Question: ## [Updated, see bottom!]
There is a memory leak in our WinForms application hosting a WPF 'FlowDocumentReader' in an 'ElementHost'. I have recreated this issue in a simple project and added the code below.
## What the application does
When I press 'button1':
- 'UserControl1''FlowDocumentReader''ElementHost''Child'- 'FlowDocument''FlowDocument''StackPanel''<TextBox/>'- 'FlowDocumentReader''Document''FlowDocument'
At this point, the page renders the 'FlowDocument' correctly. A lot of memory is used, as expected.
## The problem
- If 'button1' is clicked again, memory usage increases, and keeps increasing every time the process repeats! The GC isn't collecting despite loads of new memory being used! There are no references which shouldn't be there, because:- If I press 'button2' which sets 'elementHost1.Child' to null and invokes the GC (see the code below), another weird thing happens - it will not clean up the memory, but if I keep clicking it for a few seconds, it will eventually free it!
It is unacceptable for us that all this memory stays used. Also, removing the 'ElementHost' from the 'Controls' collection, 'Disposing' it, setting the reference to null, and then invoking the GC does not free up the memory.
## What I want
- 'button1'-
This is not something where the memory usage doesn't matter and I can just let the GC collect it whenever. It actually ends up noticeably slowing down the machine.
## The code
If you would rather just download the VS project, I've uploaded it here:
<URL>
Otherwise, here is the relevant code. Just add 2 buttons to the form in the designer and hook them up to the events. Form1.cs:
'''
using System;
using System.Collections.Generic;
using System.ComponentModel;
using System.Data;
using System.Drawing;
using System.Linq;
using System.Text;
using System.Windows.Forms;
using System.Windows.Documents;
using System.IO;
using System.Xml;
using System.Windows.Markup;
using System.Windows.Forms.Integration;
namespace WindowsFormsApplication7
{
public partial class Form1 : Form
{
private ElementHost elementHost;
public Form1()
{
InitializeComponent();
}
private void button1_Click(object sender, EventArgs e)
{
string rawXamlText = File.ReadAllText("in.txt");
using (var flowDocumentStringReader = new StringReader(rawXamlText))
using (var flowDocumentTextReader = new XmlTextReader(flowDocumentStringReader))
{
if (elementHost != null)
{
Controls.Remove(elementHost);
elementHost.Child = null;
elementHost.Dispose();
}
var uc1 = new UserControl1();
object document = XamlReader.Load(flowDocumentTextReader);
var fd = document as FlowDocument;
uc1.docReader.Document = fd;
elementHost = new ElementHost();
elementHost.Dock = DockStyle.Fill;
elementHost.Anchor = AnchorStyles.Top | AnchorStyles.Bottom | AnchorStyles.Left | AnchorStyles.Right;
Controls.Add(elementHost);
elementHost.Child = uc1;
}
}
private void button2_Click(object sender, EventArgs e)
{
if (elementHost != null)
elementHost.Child = null;
GC.Collect();
GC.WaitForPendingFinalizers();
GC.Collect();
}
}
}
'''
UserControl1.xaml
'''
<UserControl x:Class="WindowsFormsApplication7.UserControl1"
xmlns="http://schemas.microsoft.com/winfx/2006/xaml/presentation"
xmlns:x="http://schemas.microsoft.com/winfx/2006/xaml"
xmlns:mc="http://schemas.openxmlformats.org/markup-compatibility/2006"
xmlns:d="http://schemas.microsoft.com/expression/blend/2008"
mc:Ignorable="d"
d:DesignHeight="300" d:DesignWidth="300">
<FlowDocumentReader x:Name="docReader"></FlowDocumentReader>
</UserControl>
'''
## Edit:
I finally have time to deal with this again. What I tried is instead of reusing the 'ElementHost', disposing and recreating it each time the button is pressed. While this does help a bit, in the sense that the memory is going up and down when you spam click button1 instead of just going up, it still doesn't solve the problem - the memory is going up overall and it is not freed when the form is closed. So now I am putting a bounty up.
As there seems to have been some confusion about what is wrong here, here are the exact steps to reproduce the leak:
1) open task manager
2) click the "START" button to open the form
3) spam a dozen or two clicks on the "GO" button and watch the memory usage -
4a) close the form -
or
4b) spam the "CLEAN" button a few times, , indicating that this is not a reference leak, it is a GC/finalization problem
The "CLEAN" button isn't there in the actual application, it is just here to show that there are no hidden references.
'Controls.TextBox''Controls.TextBoxView''Documents.TextEditor'
<URL>
Any insight appreciated.
## Another update - Solved (kind of)
I just ran into this again in a different, pure WPF application which does not use an 'ElementHost' or a 'FlowDocument', so in retrospect, the title is misleading. As explained by Anton Tykhyy, this is simply a bug with the WPF 'TextBox' itself, it does not correctly dispose of its 'TextEditor'.
I did not like the workarounds Anton suggested, but his explanation of the bug was useful for my rather ugly, but short solution.
When I am about to destroy an instance of a control that contains 'TextBoxes', I do this (in the code-behind of the control):
'''
var textBoxes = FindVisualChildren<TextBox>(this).ToList();
foreach (var textBox in textBoxes)
{
var type = textBox.GetType();
object textEditor = textBox.GetType().GetProperty("TextEditor", BindingFlags.NonPublic | BindingFlags.Instance).GetValue(textBox, null);
var onDetach = textEditor.GetType().GetMethod("OnDetach", BindingFlags.NonPublic | BindingFlags.Instance);
onDetach.Invoke(textEditor, null);
}
'''
Where 'FindVisualChildren' is:
'''
public static IEnumerable<T> FindVisualChildren<T>(DependencyObject depObj) where T : DependencyObject
{
if (depObj != null)
{
for (int i = 0; i < VisualTreeHelper.GetChildrenCount(depObj); i++)
{
DependencyObject child = VisualTreeHelper.GetChild(depObj, i);
if (child != null && child is T)
{
yield return (T)child;
}
foreach (T childOfChild in FindVisualChildren<T>(child))
{
yield return childOfChild;
}
}
}
}
'''
Basically, I do what the 'TextBox' should be doing. In the end I also call 'GC.Collect()' (not strictly necessary but helps free the memory faster). This is a very ugly solution but it seems to solve the problem. No more 'TextEditors' stuck in the finalization queue.
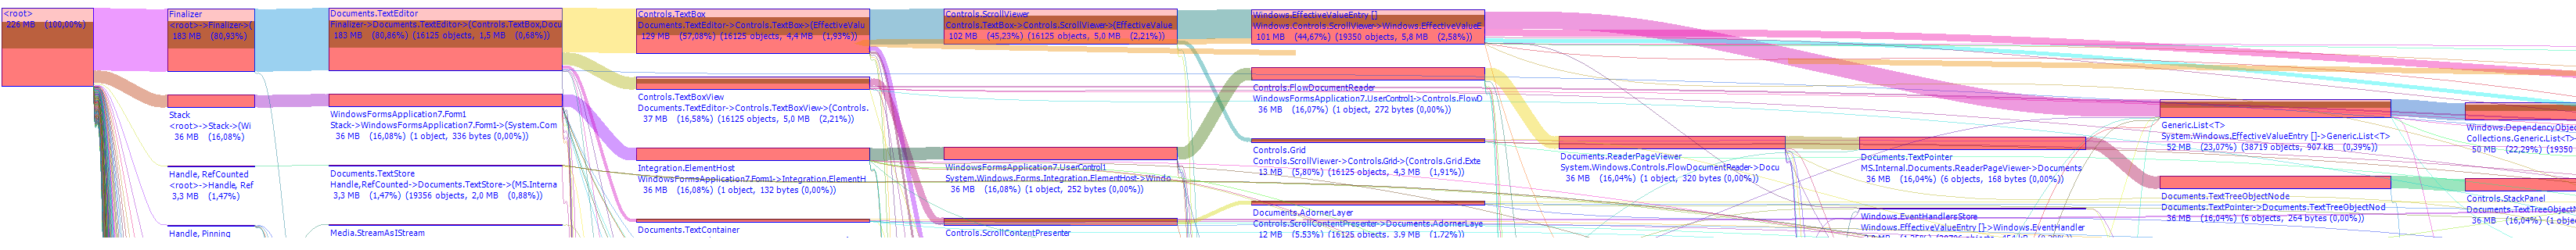
Answer: Indeed, 'PresentationFramework.dll!System.Windows.Documents.TextEditor' has a finalizer and so it gets stuck on the finalizer queue (together with all the stuff hanging off it) unless disposed of properly. I scrounged around in 'PresentationFramework.dll' a bit, and unfortunately I don't see how to get the 'TextBox'es to dispose of their attached 'TextEditor's. The only relevant call to 'TextBox.OnDetach' is in 'TextBoxBase.InitializeTextContainer()'. There you can see that once a 'TextBox' creates a 'TextEditor', it only disposes of it in exchange for creating a new one. Two other conditions under which the 'TextEditor' disposes itself is when the application domain unloads or the WPF dispatcher shuts down. The former looks slightly more hopeful, as I found no way to restart a shut-down WPF dispatcher. WPF objects cannot be directly shared across application domains because they do not derive from 'MarshalByRefObject', but Windows Forms controls do. Try putting your 'ElementHost' in a separate application domain and tear it down when clearing your form (<URL>.